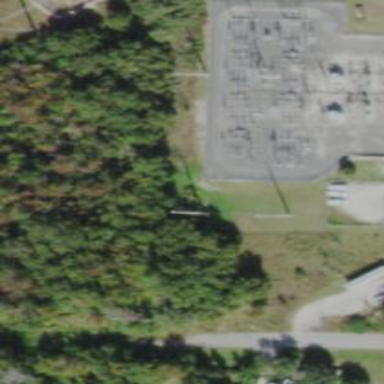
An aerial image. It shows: Distribution-level power substation.